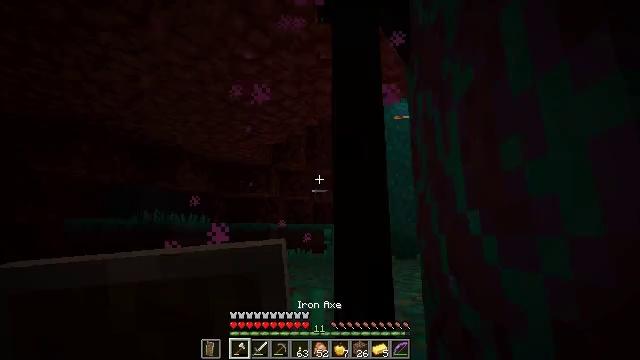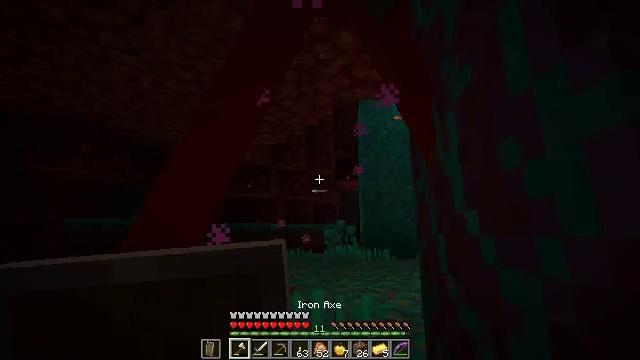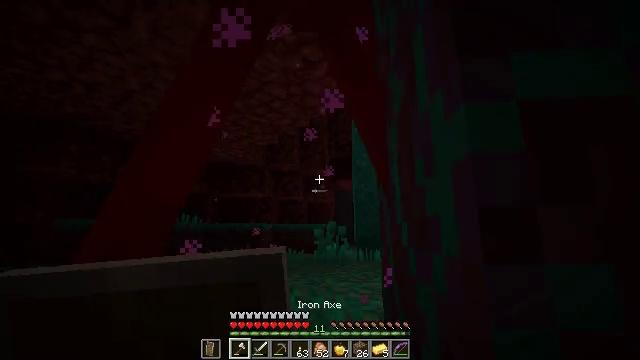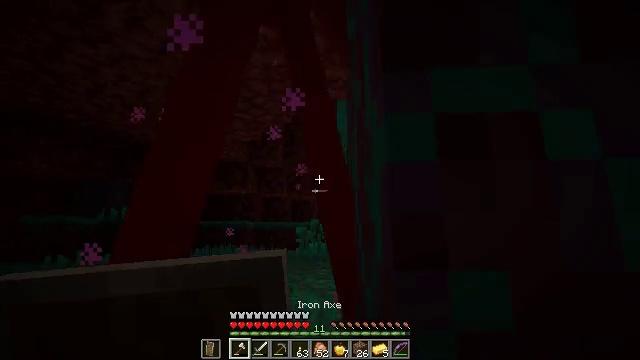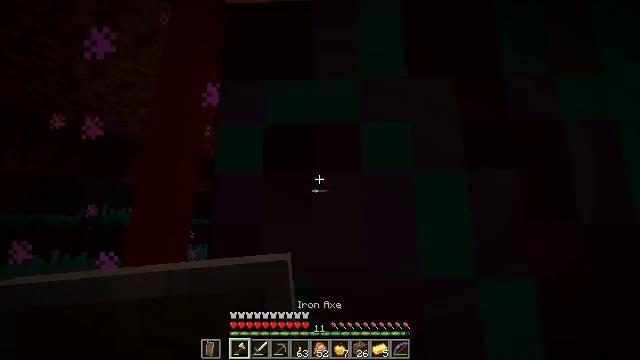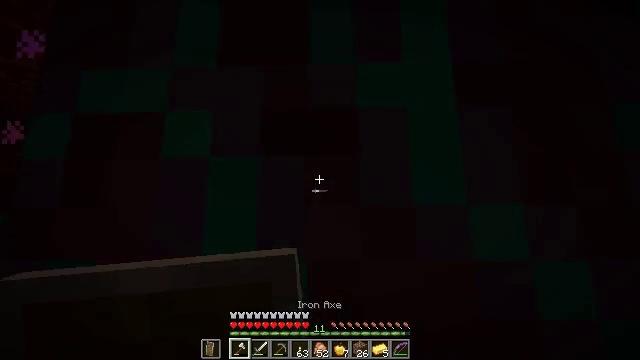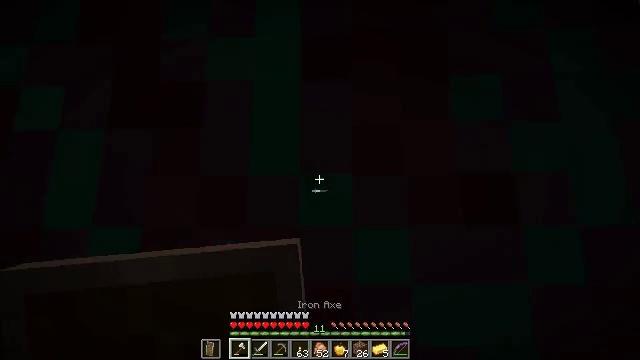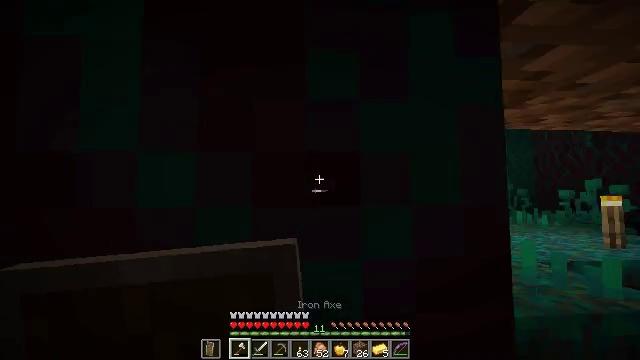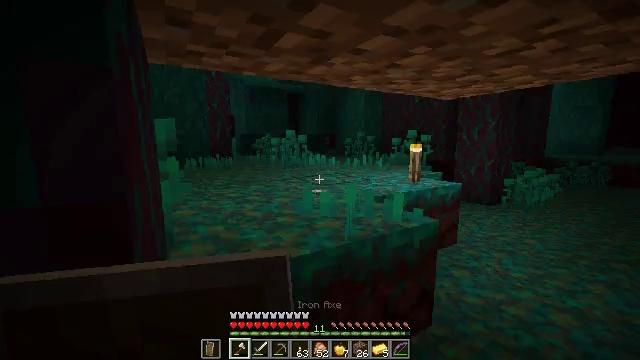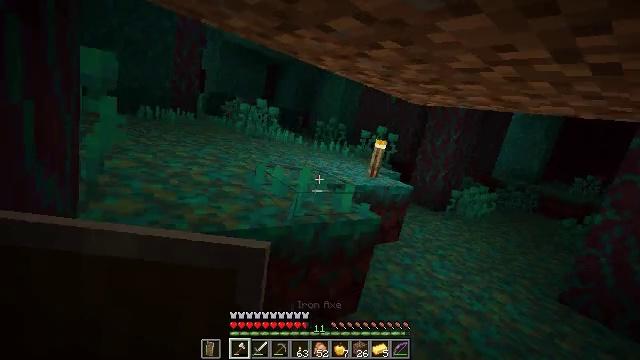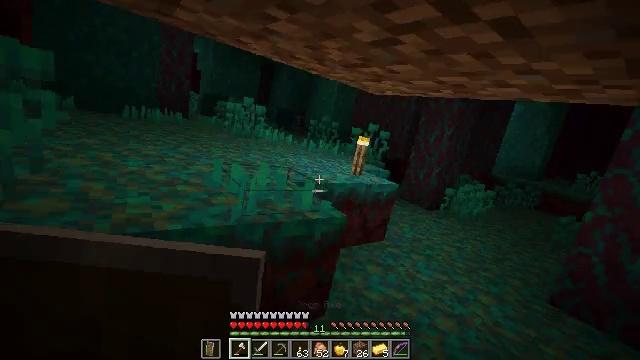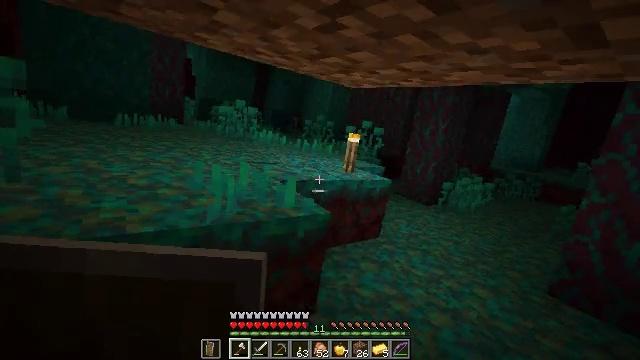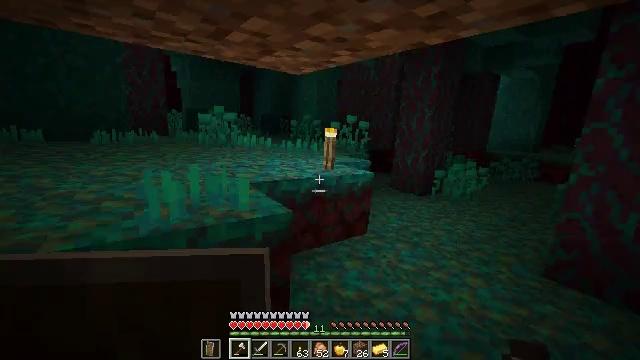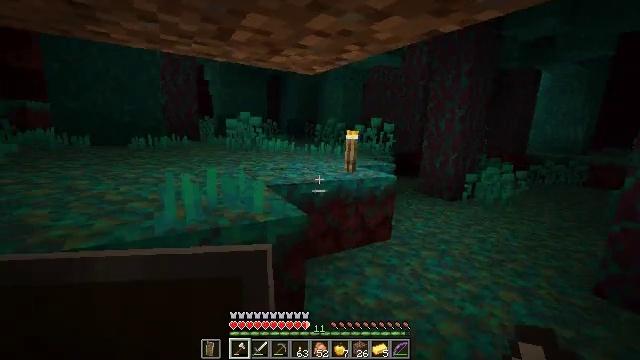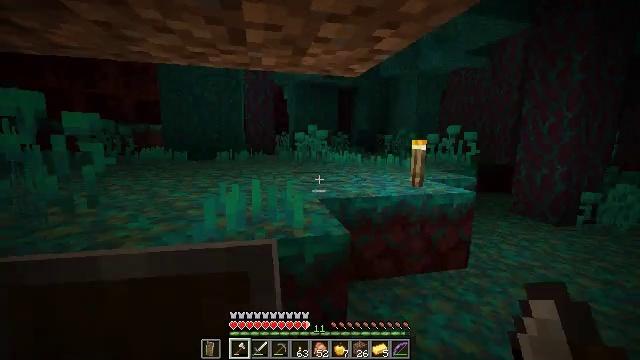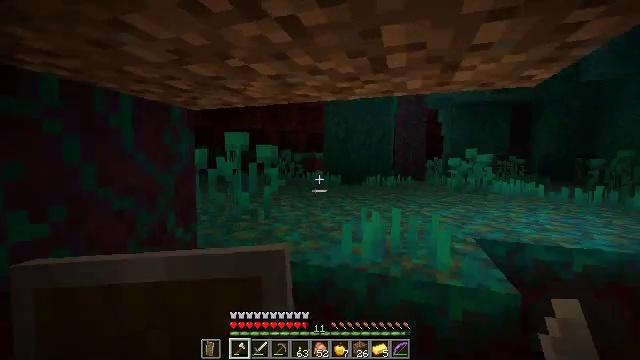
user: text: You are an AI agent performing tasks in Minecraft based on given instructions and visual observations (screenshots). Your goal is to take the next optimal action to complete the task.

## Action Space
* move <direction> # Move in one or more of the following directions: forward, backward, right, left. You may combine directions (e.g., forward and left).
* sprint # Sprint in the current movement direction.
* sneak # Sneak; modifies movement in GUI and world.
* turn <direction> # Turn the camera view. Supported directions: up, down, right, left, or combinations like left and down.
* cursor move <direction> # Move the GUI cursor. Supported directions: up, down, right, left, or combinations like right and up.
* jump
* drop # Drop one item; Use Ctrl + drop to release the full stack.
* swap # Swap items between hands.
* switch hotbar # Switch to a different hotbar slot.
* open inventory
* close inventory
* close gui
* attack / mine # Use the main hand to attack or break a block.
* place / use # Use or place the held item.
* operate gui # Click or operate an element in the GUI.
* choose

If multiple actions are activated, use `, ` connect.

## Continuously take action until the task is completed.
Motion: motion action
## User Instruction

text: Mine the torch on the wall.
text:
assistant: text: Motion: move right
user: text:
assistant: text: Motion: move right
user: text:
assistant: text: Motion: move right, turn right
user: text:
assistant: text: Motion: move right, turn right
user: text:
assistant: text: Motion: move right
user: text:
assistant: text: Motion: move right, turn down
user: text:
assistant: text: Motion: move right, turn right and down
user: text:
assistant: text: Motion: move right, turn right and down
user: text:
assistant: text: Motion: move forward and move right, turn right and down
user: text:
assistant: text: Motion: move forward and move right, turn left
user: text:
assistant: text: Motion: move forward and move right
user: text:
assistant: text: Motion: move forward and move right
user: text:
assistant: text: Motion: move forward and move right, turn left
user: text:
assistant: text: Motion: move forward, turn left and up
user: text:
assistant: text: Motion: move forward, turn left and up
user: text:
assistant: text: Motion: turn left and up
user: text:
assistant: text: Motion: turn left
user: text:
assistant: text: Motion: turn left and down
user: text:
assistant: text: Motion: turn left
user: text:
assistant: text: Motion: move right
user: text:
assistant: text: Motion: move forward and move right
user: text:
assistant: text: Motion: move forward and move right
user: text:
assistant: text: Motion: move forward and move right
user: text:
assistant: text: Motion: move forward and move right, turn left and down, attack / mine
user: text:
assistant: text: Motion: turn left and down, attack / mine
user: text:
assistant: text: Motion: turn left and up, attack / mine
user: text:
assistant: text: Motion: turn right and up, attack / mine
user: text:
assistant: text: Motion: attack / mine
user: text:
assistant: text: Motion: attack / mine
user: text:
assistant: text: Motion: attack / mine